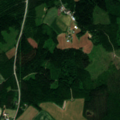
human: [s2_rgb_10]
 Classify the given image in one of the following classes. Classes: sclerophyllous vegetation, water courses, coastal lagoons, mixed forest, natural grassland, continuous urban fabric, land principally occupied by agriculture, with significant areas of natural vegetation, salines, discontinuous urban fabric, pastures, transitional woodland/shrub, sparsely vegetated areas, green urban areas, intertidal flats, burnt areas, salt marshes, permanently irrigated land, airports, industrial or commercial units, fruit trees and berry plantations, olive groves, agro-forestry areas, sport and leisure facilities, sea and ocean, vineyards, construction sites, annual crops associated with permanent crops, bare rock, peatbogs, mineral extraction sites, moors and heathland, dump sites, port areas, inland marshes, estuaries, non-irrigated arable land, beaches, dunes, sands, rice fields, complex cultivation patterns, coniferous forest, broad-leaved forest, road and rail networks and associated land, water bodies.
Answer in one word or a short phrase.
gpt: non-irrigated arable land, mixed forest